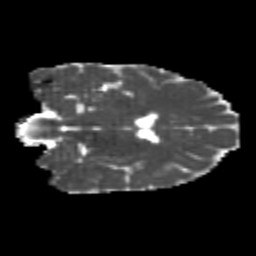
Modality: MD
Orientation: coronal
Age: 22
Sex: female
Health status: healthy
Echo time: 0.074 s